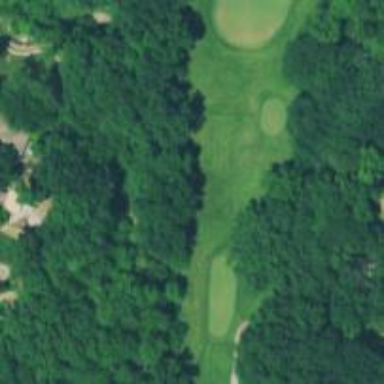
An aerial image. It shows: Path used for both walking and golf.